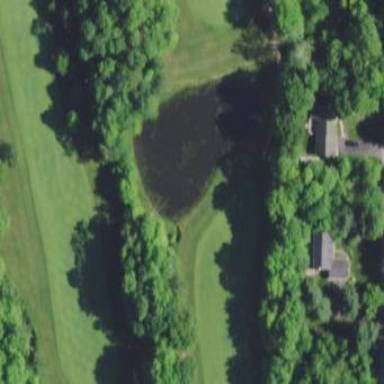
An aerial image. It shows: Water hazard in golf course. The hazard is natural water feature.